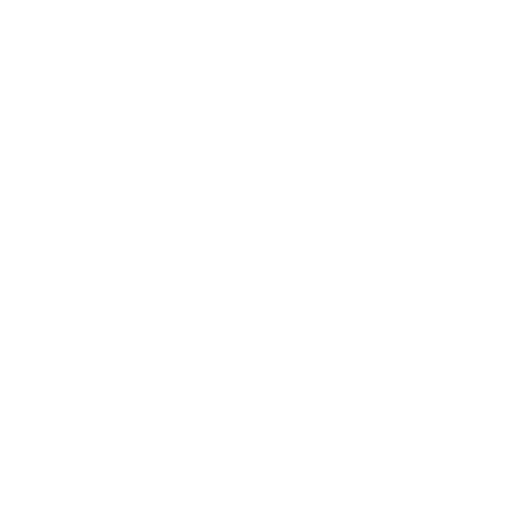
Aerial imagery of mountain in Nevada named Banded Mountain containing only shrub